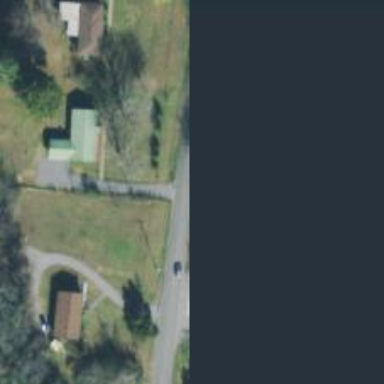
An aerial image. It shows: Driveway.